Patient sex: M
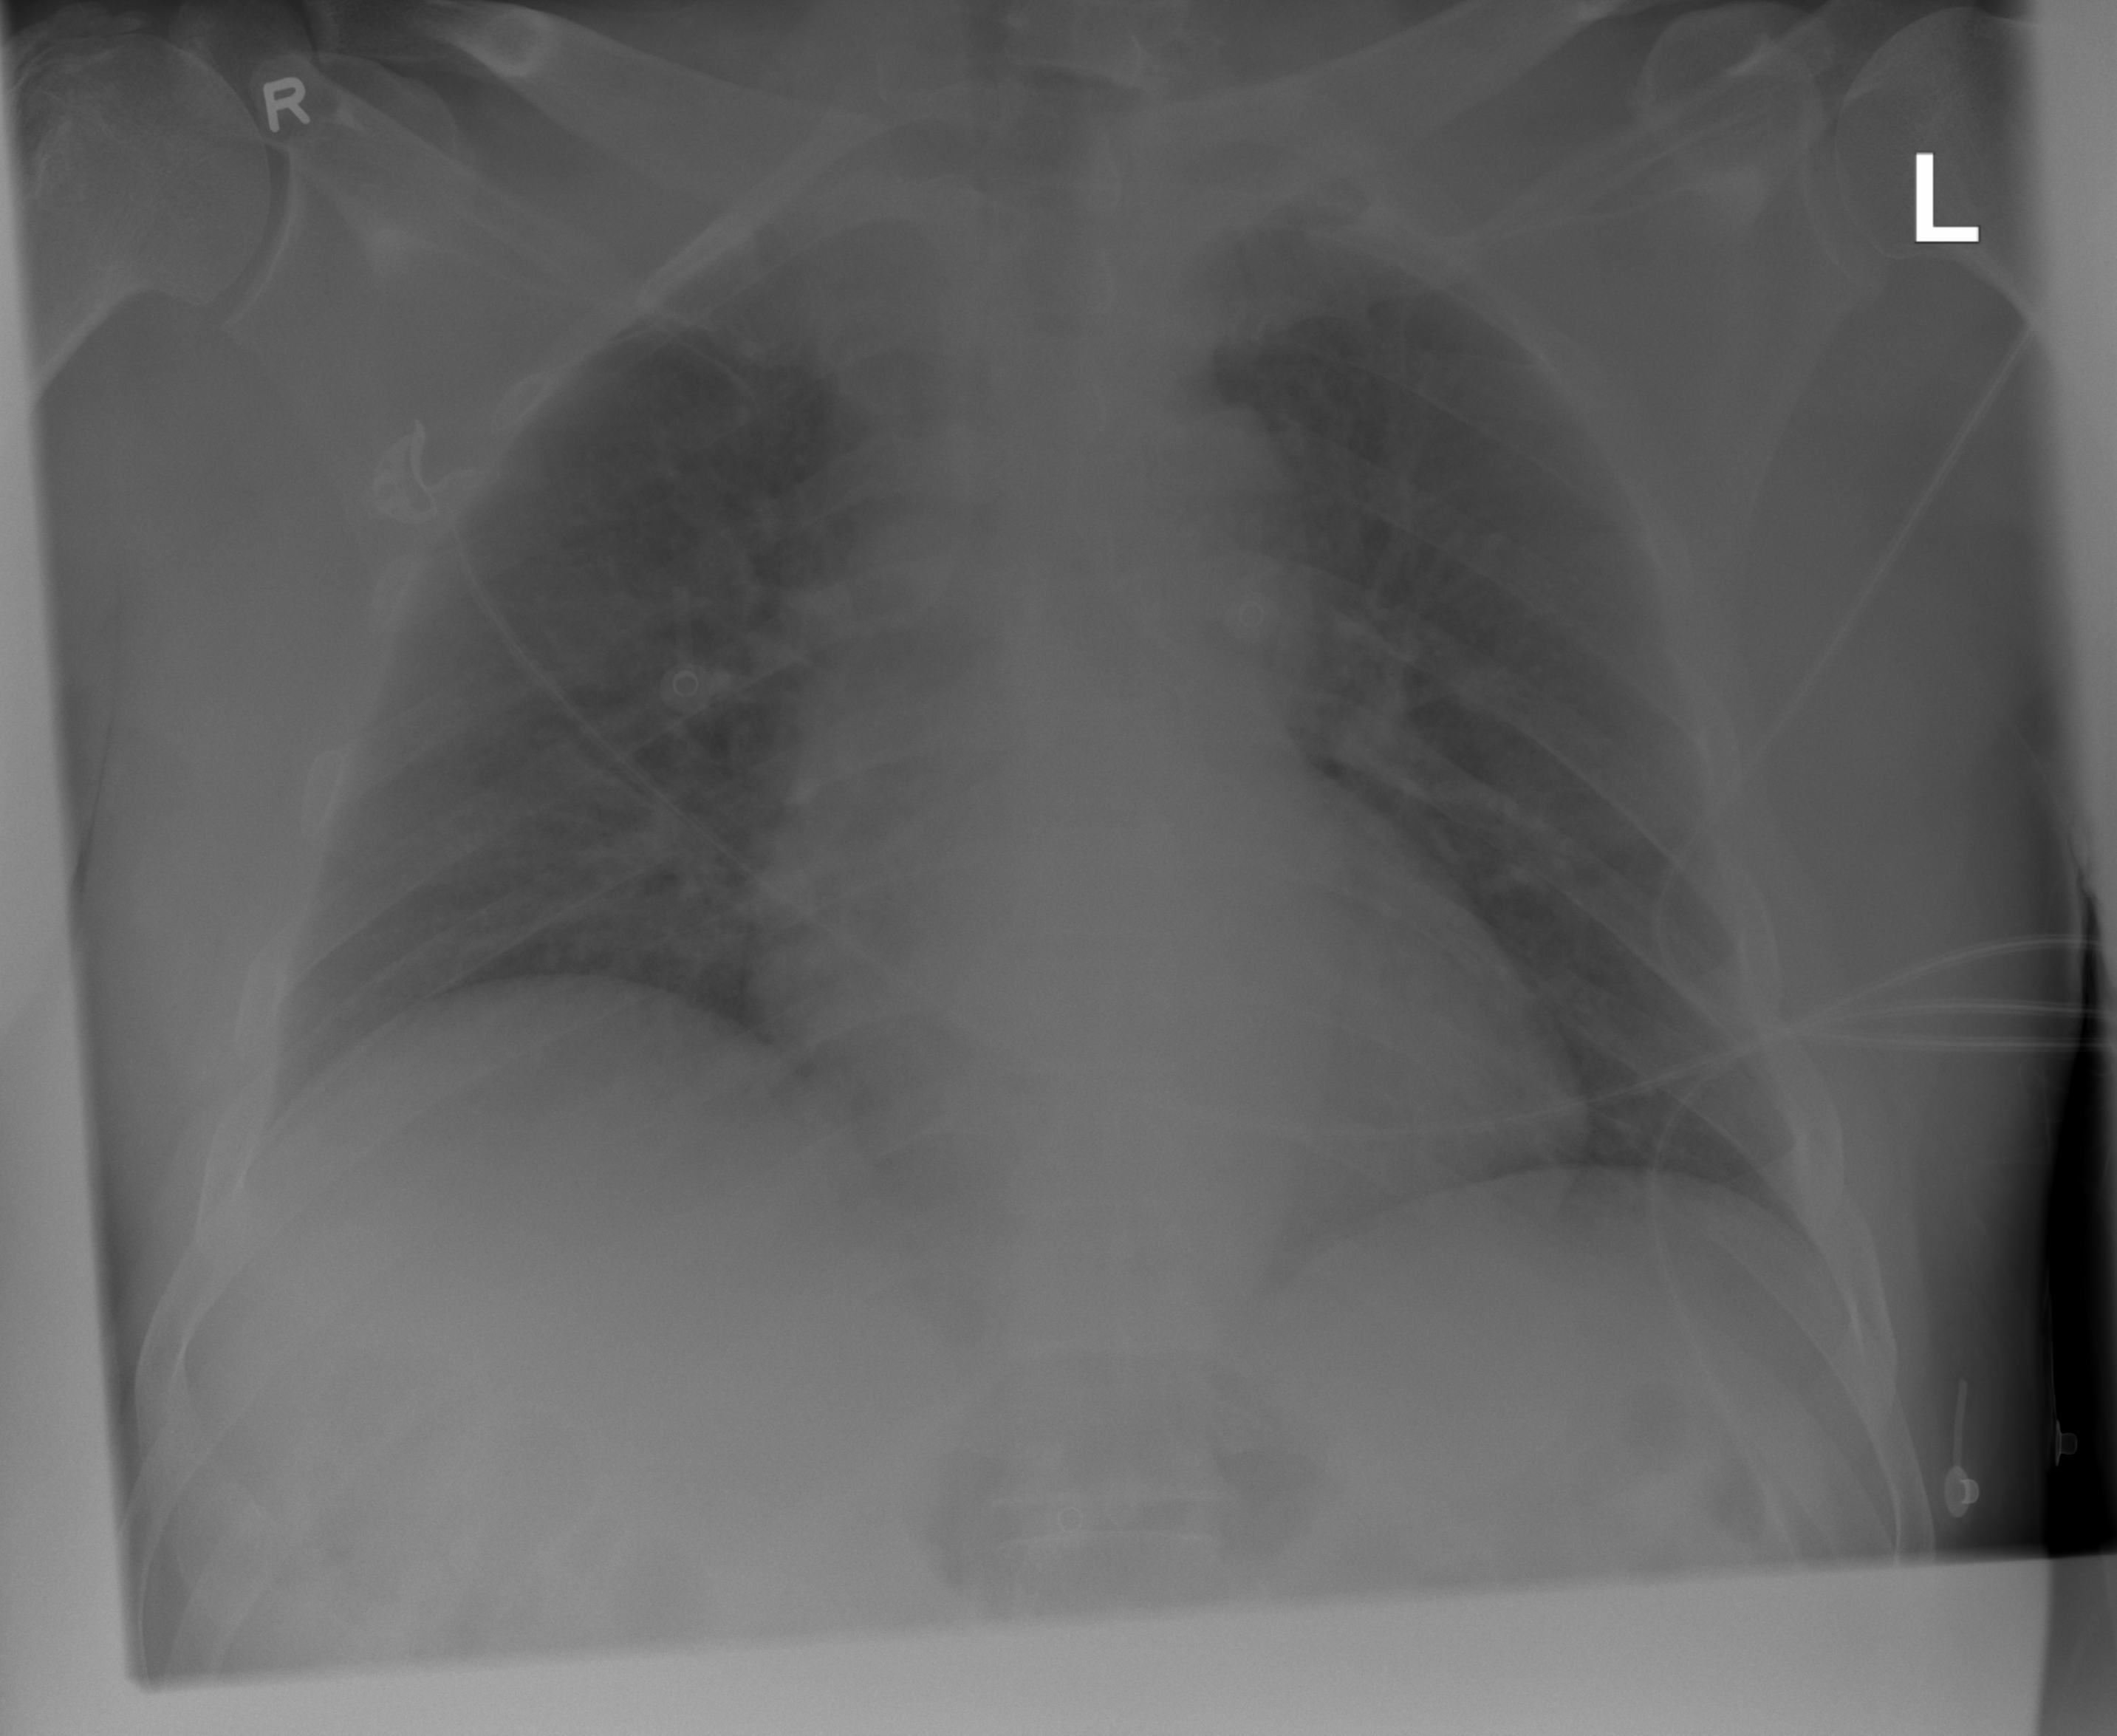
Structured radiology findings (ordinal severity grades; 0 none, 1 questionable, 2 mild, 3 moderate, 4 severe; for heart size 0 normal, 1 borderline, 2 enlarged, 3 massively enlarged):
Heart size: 0
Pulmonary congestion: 2
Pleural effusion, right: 0
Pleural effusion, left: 0
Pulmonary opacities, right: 2
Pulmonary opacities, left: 2
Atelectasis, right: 0
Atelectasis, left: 0